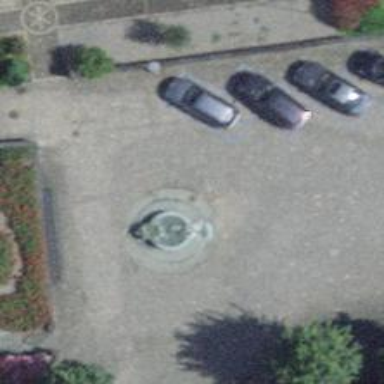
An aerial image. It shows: Fountain.